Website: home-depot
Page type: customer-info-address
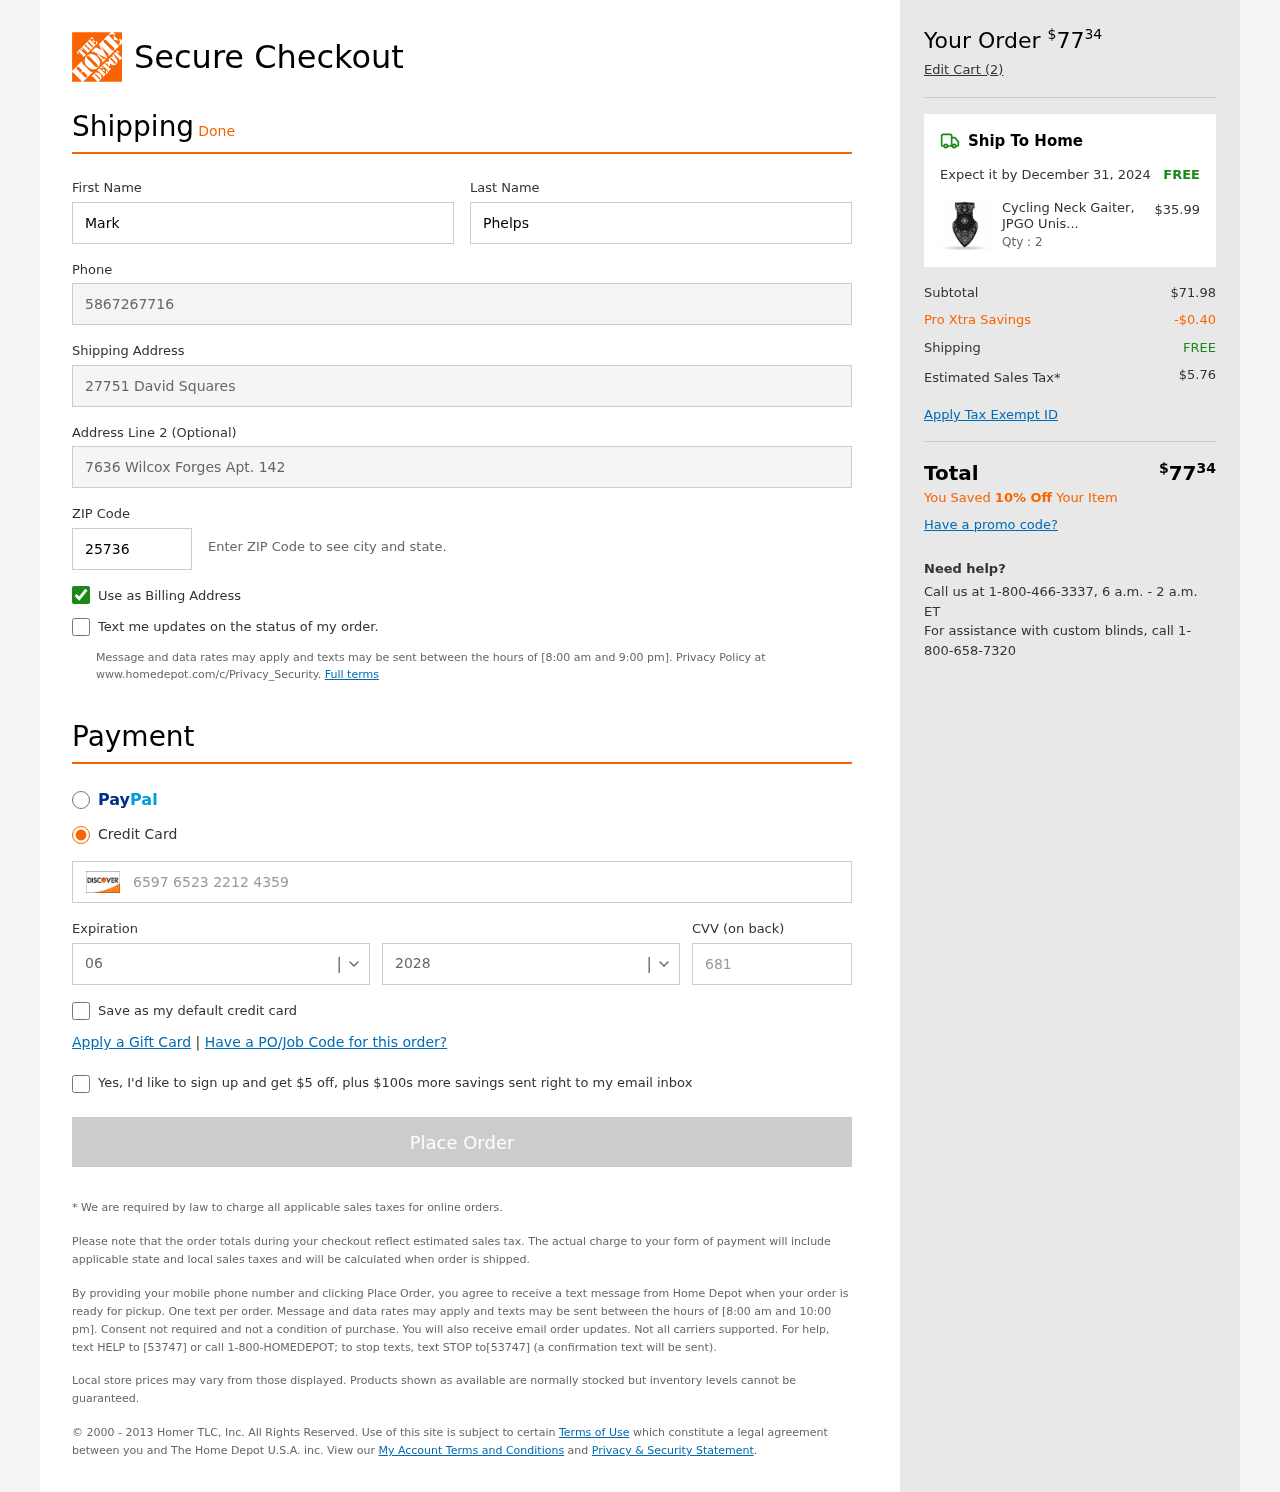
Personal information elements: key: PII_CARD_CVV
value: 681
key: PII_CARD_EXPIRY_MONTH
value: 06
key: PII_CARD_EXPIRY_YEAR
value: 28
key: PII_CARD_NUMBER
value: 6597 6523 2212 4359
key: PII_FIRSTNAME
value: Mark
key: PII_LASTNAME
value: Phelps
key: PII_PHONE
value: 5867267716
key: PII_POSTCODE
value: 25736
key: PII_STREET
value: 27751 David Squares
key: PII_STREET2
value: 7636 Wilcox Forges Apt. 142
Product elements: key: PRODUCT1_NAME
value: Cycling Neck Gaiter, JPGO Unisex Elastic Bandana Headband Cool Headwear Windproof Scarf, 1 Pack, Bla
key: PRODUCT1_PRICE
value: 35.99
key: PRODUCT1_QUANTITY
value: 2
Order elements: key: ORDER_TOTAL
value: $7734
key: ORDER_NUM_ITEMS
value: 2
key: ORDER_DELIVERY_DATE
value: December 31, 2024
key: ORDER_SHIPPING_COST
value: FREE
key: ORDER_SUBTOTAL
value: $71.98
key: ORDER_DISCOUNT
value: -$0.40
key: ORDER_SHIPPING_COST2
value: FREE
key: ORDER_TAX
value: $5.76
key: ORDER_TOTAL2
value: $7734
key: ORDER_SAVINGS_MESSAGE
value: You Saved 10% Off Your Item